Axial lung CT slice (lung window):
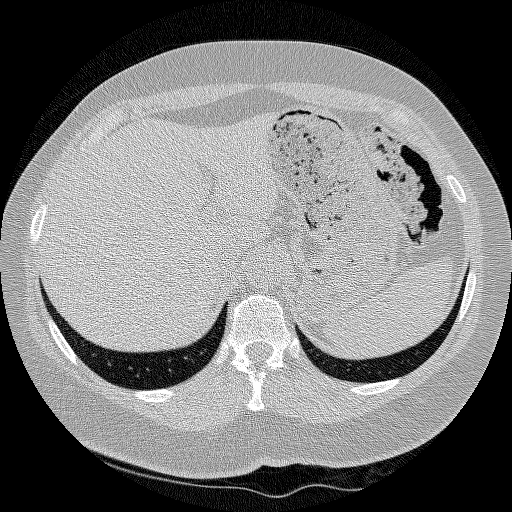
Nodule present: no